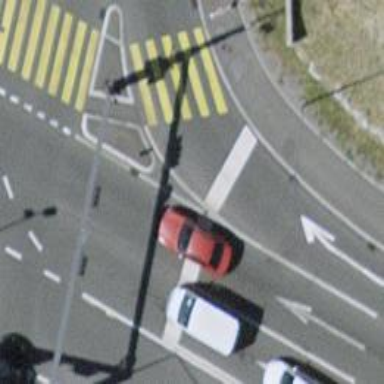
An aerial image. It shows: Road with traffic signals.